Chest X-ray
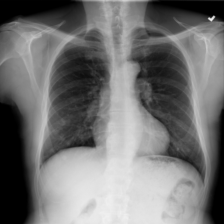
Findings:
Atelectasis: negative
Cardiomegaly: negative
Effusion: negative
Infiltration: negative
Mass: positive
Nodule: negative
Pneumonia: negative
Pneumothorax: negative
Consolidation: negative
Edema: negative
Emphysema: negative
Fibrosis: negative
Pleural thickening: negative
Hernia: negative